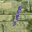
Label: 1